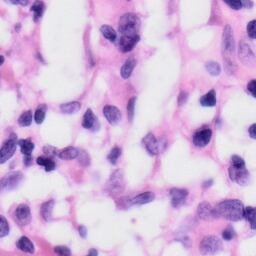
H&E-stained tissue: Skin